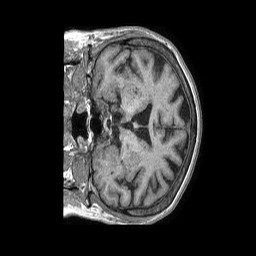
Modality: T1w
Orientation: coronal
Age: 73
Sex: female
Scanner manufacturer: philips
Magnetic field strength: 1.5 T
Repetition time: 0.007789 s
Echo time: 0.003648 s